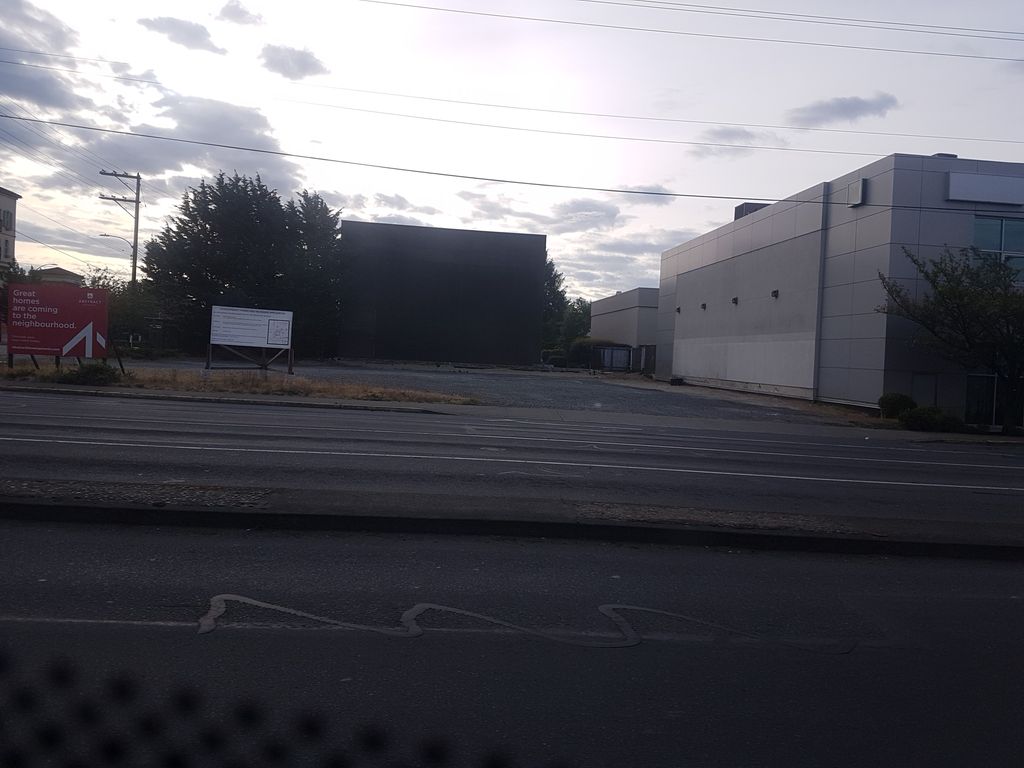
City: victoria